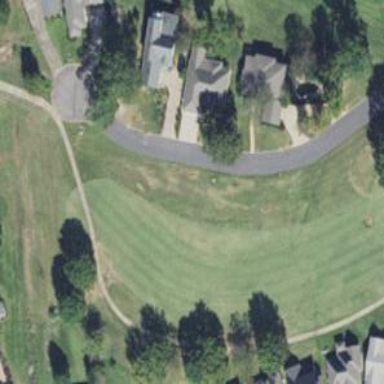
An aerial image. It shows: Grassy area designated as golf fairway.